Interaction volume radius: 10 \u00c5
Interaction volume height: 15 \u00c5
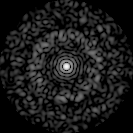
Disorder parameter: 0.8116